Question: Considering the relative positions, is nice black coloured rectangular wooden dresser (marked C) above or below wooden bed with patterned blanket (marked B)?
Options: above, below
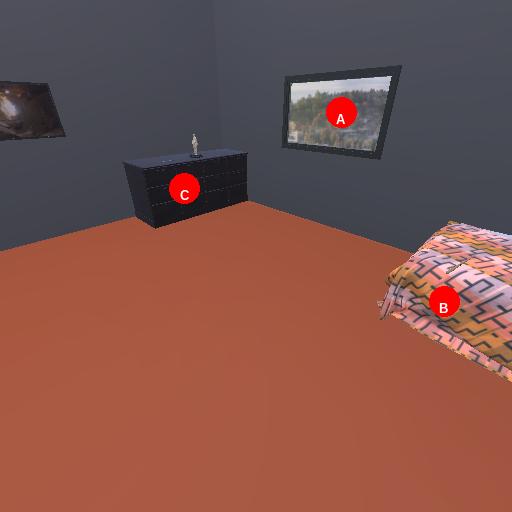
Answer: above